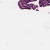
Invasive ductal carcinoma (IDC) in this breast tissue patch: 0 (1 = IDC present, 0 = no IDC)